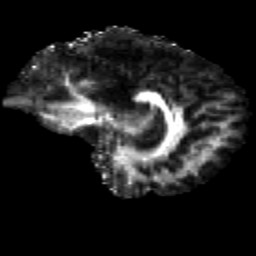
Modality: FA
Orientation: sagittal
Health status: healthy
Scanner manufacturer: siemens
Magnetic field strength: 3 T
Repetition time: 12 s
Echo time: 0.092 s